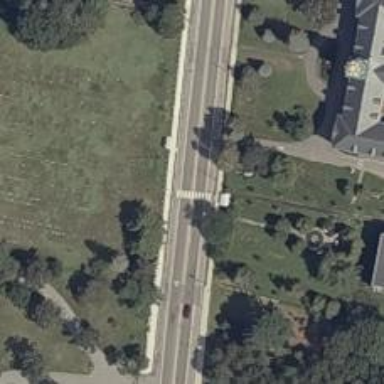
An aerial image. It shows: Asphalt footway with uncontrolled zebra crossing.